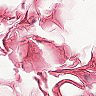
Metastatic tissue present: no